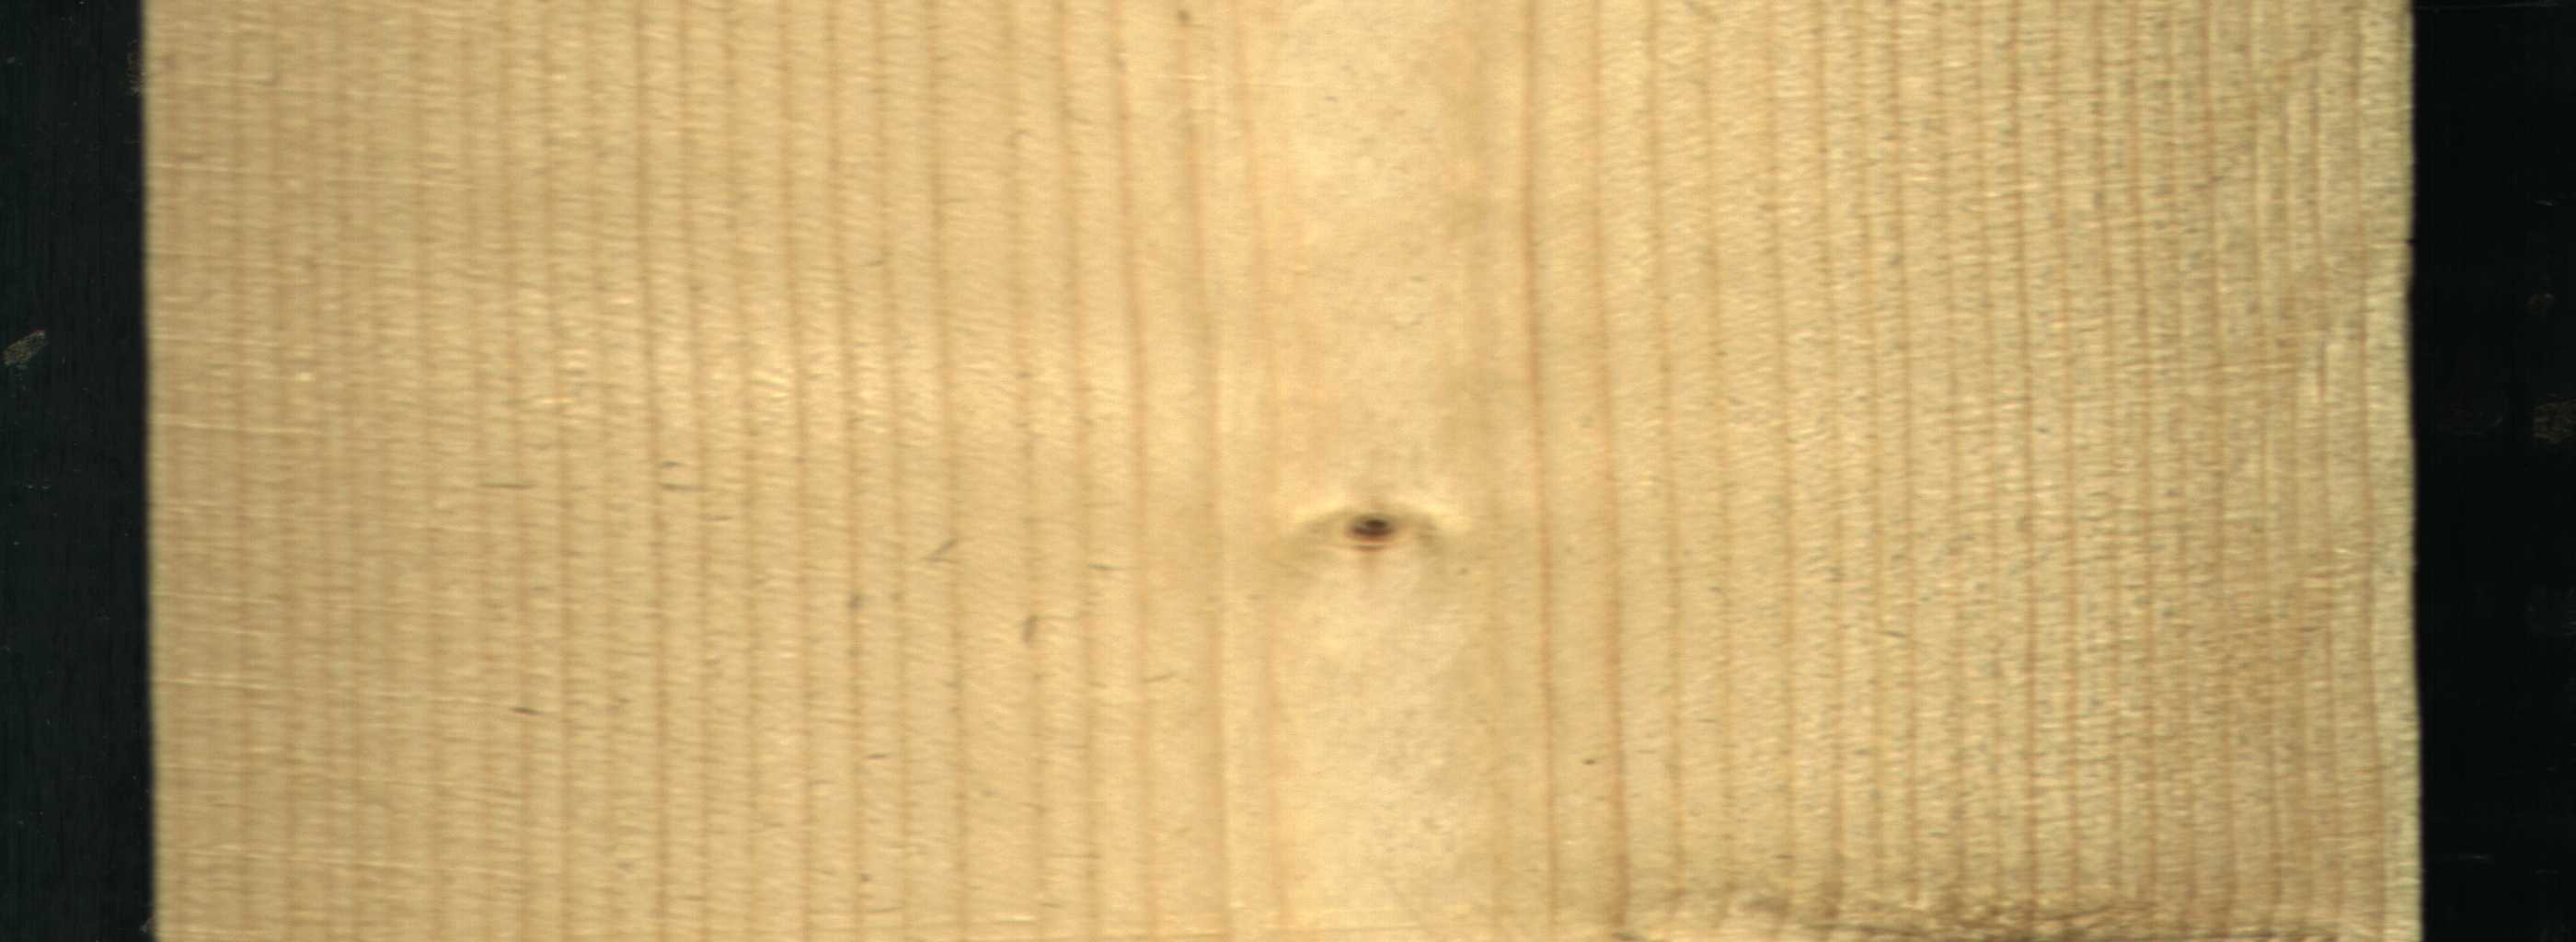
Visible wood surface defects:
Live_Knot